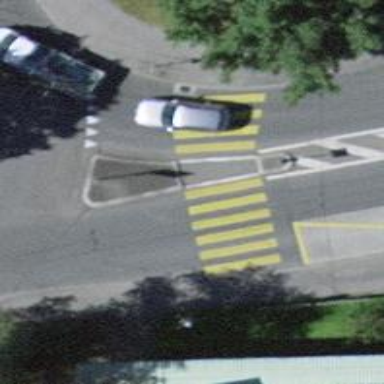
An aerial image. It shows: Kerb serving as barrier.